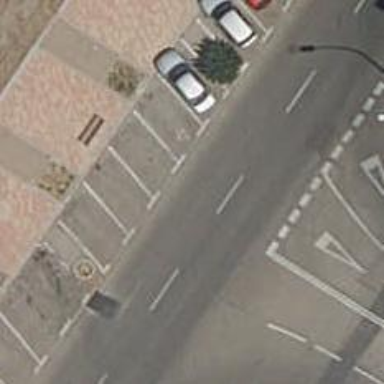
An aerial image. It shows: Tertiary road with parallel parking on the right side and diagonal parking on the left side.